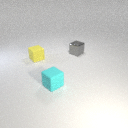
small gray metal cube to the right of small yellow rubber cube